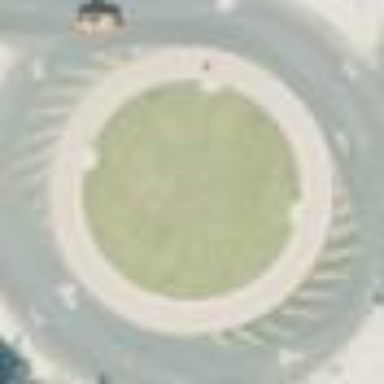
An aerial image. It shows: Secondary road around roundabout.